Field crop: maize
Growth stage: 2
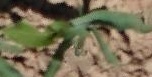
Species: maize